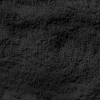
Atmospheric dust classification: not_dusty